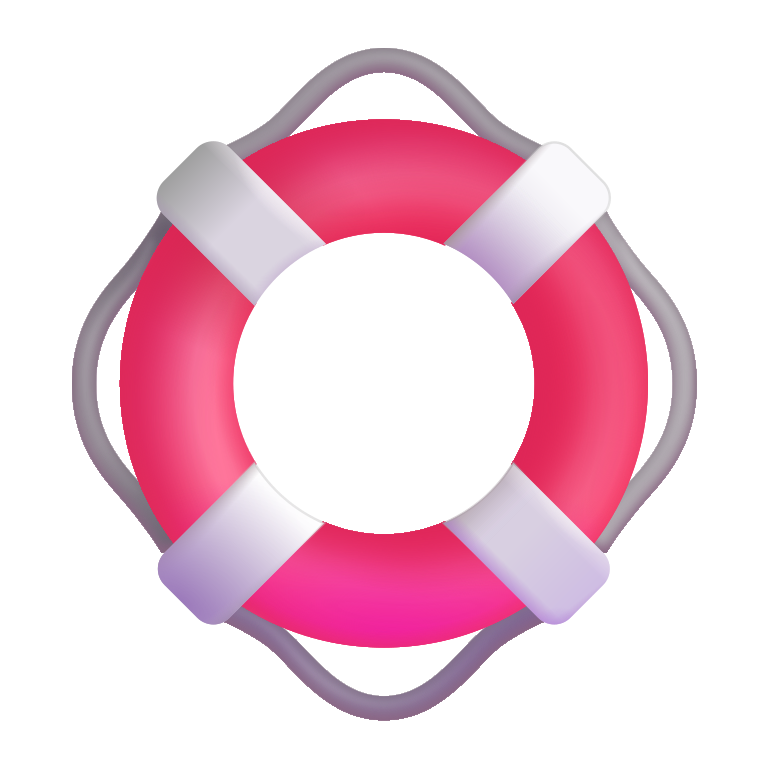
ring buoy color